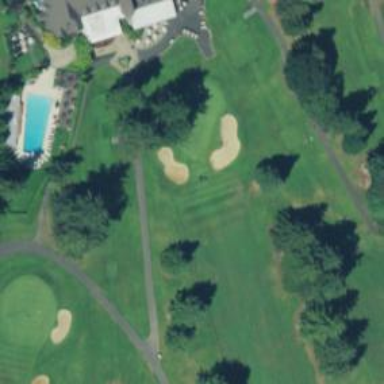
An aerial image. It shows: Service road used as golf cart path.